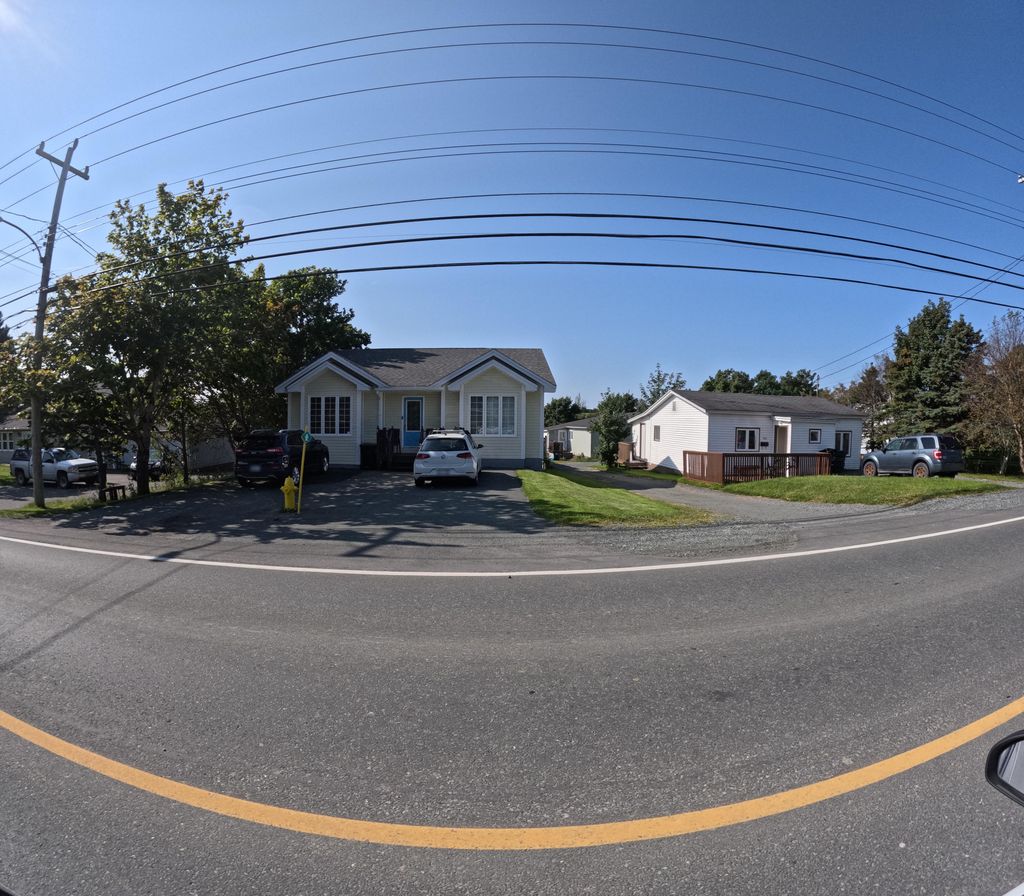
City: st_johns